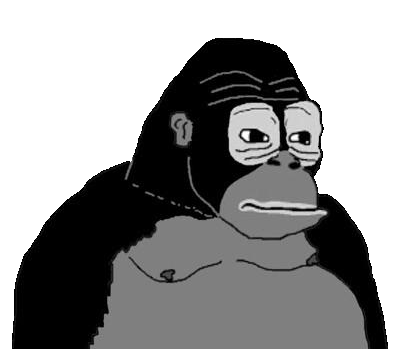
Label: 5_Animal